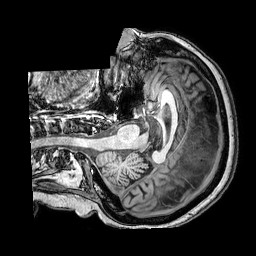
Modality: T1w
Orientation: axial
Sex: female
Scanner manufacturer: philips
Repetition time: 0.008178 s
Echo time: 0.00378 s